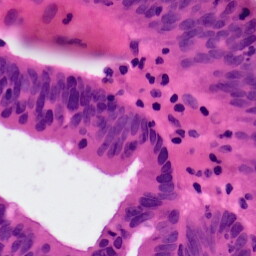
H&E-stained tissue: Colon